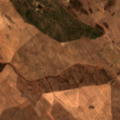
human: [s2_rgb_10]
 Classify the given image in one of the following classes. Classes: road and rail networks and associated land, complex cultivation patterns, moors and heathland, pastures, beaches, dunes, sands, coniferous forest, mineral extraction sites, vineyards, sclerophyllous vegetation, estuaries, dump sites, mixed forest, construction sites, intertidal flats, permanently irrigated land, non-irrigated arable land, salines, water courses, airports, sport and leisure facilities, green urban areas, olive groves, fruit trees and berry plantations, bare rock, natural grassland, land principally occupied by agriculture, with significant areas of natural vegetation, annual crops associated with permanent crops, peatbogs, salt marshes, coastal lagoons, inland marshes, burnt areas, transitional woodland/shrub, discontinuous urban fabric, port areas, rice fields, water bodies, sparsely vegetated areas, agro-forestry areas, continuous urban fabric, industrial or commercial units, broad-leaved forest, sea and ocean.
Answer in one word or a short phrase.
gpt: non-irrigated arable land, land principally occupied by agriculture, with significant areas of natural vegetation, transitional woodland/shrub